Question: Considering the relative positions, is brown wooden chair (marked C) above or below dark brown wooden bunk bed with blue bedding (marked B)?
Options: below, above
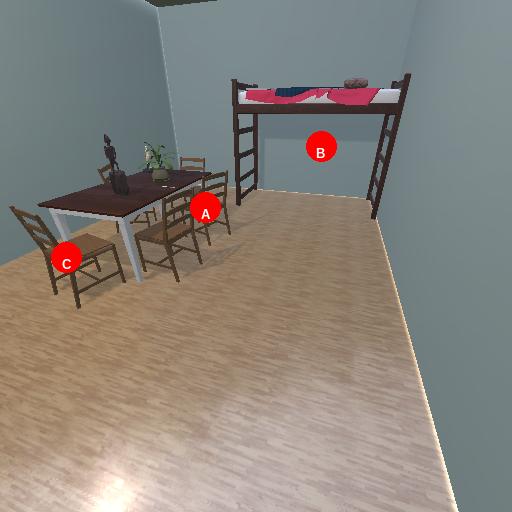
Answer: below